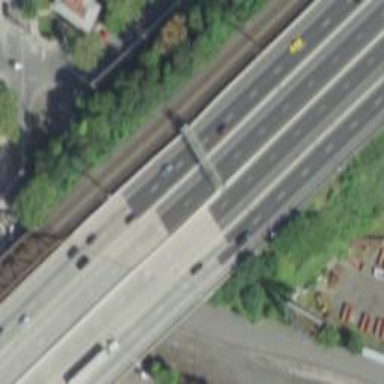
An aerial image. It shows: Urban freeway or expressway with asphalt surface.